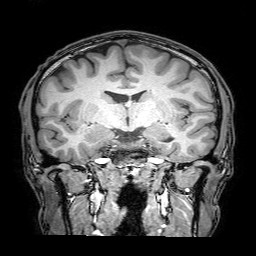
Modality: T1w
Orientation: sagittal
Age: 21
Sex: male